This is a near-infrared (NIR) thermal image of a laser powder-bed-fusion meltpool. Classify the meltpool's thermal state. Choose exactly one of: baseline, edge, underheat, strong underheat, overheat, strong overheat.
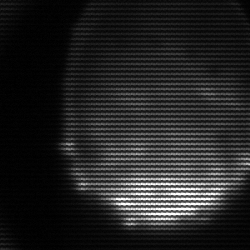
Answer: edge